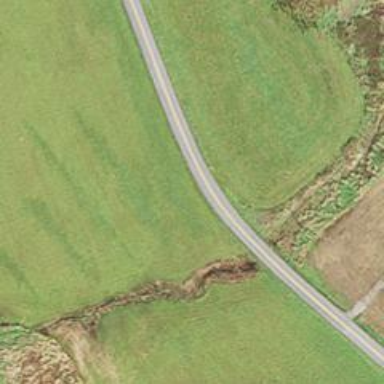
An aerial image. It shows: Unclassified road.